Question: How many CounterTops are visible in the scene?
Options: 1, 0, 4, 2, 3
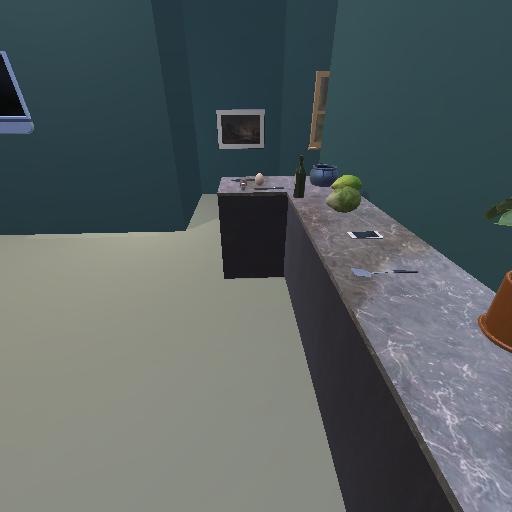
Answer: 1